Question: I need some guidance on trying to solve a problem I ran across using tree grammars. Basically, I want to be able to do is replace/copy statements around that may be found in the tree. It is probably best to explain through an example.
Here is a sample input:
'''
int a = 10;
new function A;
function A {
int x;
int y;
new function B;
}
function B {
float b = 20;
}
'''
Wanted output (later on):
'''
int a = 10;
int x;
int y;
float b = 20;
'''
It is a simple search and replace of the statements inside the function blocks. My problem is does ANTLR provide a way to do it through tree grammars?
Here is a grammar that should parse the above input:
'''
grammar Test;
options {
language = Java;
output = AST;
}
tokens {
VARDECL;
FUNDEF;
FUNCALL;
BLOCK;
ASSIGN;
Assign = '=';
EqT = '==';
NEq = '!=';
LT = '<';
LTEq = '<=';
GT = '>';
GTEq = '>=';
NOT = '!';
PLUS = '+';
MINUS = '-';
MULT = '*';
DIV = '/';
}
parse: statements+
;
statements : varDeclare
| funcDefinition
| funcCall
;
funcDefinition : 'function' id '{' funcBlock* '}' -> ^(FUNDEF id ^(BLOCK funcBlock*))
;
funcBlock : varDeclare
| funcCall
;
funcCall : 'new' 'function' id ';' -> ^(FUNCALL id)
;
varDeclare : type id equalExp? ';' -> ^(VARDECL type id equalExp?)
;
equalExp : (Assign^ (expression | '...' ))
;
expression : binaryExpression
;
binaryExpression : addingExpression ((EqT|NEq|LTEq|GTEq|LT|GT)^ addingExpression)*
;
addingExpression : multiplyingExpression ((PLUS|MINUS)^ multiplyingExpression)*
;
multiplyingExpression : unaryExpression
((MULT|DIV)^ unaryExpression)*
;
unaryExpression: ((NOT|MINUS))^ primitiveElement
| primitiveElement
;
primitiveElement : literalExpression
| id
| '(' expression ')' -> expression
;
literalExpression : INT
;
id : IDENTIFIER
;
type : 'int'
| 'float'
;
// L E X I C A L R U L E S
INT : DIGITS ;
IDENTIFIER : LETTER (LETTER | DIGIT)*;
WS : ( ' '
| ' '
| '
'
| '
'
) {$channel=HIDDEN;}
;
fragment LETTER : ('a'..'z' | 'A'..'Z' | '_') ;
fragment DIGITS: DIGIT+;
fragment DIGIT : '0'..'9';
'''
'''
import java.io.FileWriter;
import java.io.IOException;
import java.io.PrintWriter;
import org.antlr.runtime.ANTLRStringStream;
import org.antlr.runtime.CommonTokenStream;
import org.antlr.runtime.RuleReturnScope;
import org.antlr.runtime.tree.CommonTree;
import org.antlr.runtime.tree.DOTTreeGenerator;
import org.antlr.stringtemplate.StringTemplate;
public class Test {
public static void main(String[] args) throws Exception {
String src = "int a = 10;
" +
"new function A;
" +
"
" +
"function A {
" +
" int x;
" +
" int y;
" +
" new function B;
" +
"}
" +
"
" +
"function B{
" +
" float b = 20;
" +
"}";
TestLexer lexer = new TestLexer(new ANTLRStringStream(src));
CommonTokenStream tokenStream = new CommonTokenStream(lexer);
TestParser parser = new TestParser(tokenStream);
RuleReturnScope r = parser.parse();
System.out.println("Tree:" + ((CommonTree) r.getTree()).toStringTree() + "
");
CommonTree t = (CommonTree)r.getTree();
generateGraph(t, "Tree.dot");
}
private static void generateGraph(CommonTree t, String file) throws IOException {
DOTTreeGenerator gen = new DOTTreeGenerator();
StringTemplate st = gen.toDOT(t);
String output = file;
PrintWriter out = new PrintWriter(new FileWriter(output));
out.println(st);
out.close();
}
}
'''

How can I do a search for each FUNCALL and be replaced with the contents of BLOCK inside using Tree Grammar?
Thanks in advance!
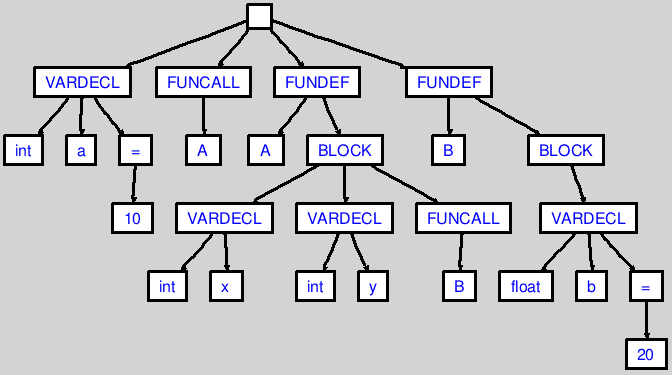
Answer: In your grammar, you'll make a table 'blockMap' of your FUNDEF BLOCKs with the ID as the key.
Then in your tree grammar something like this, though it will probably need some tweaking. You'll make a rule for funcCall:
'''
funcCall : ^(FUNCALL id) -> {input.getTreeAdaptor().dupTree(blockMap.get(id)}
;
'''
This is what makes a copy of the BLOCK from the map:
input.getTreeAdaptor().dupTree(...)
You need to make a copy because nodes keep track of their parents, so you can only use them in one place in the tree.